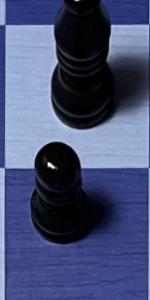
Label: Pawn_Black